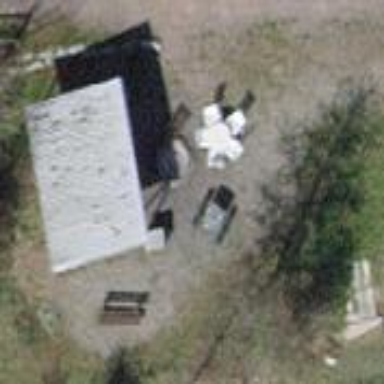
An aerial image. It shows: Picnic site for tourists.